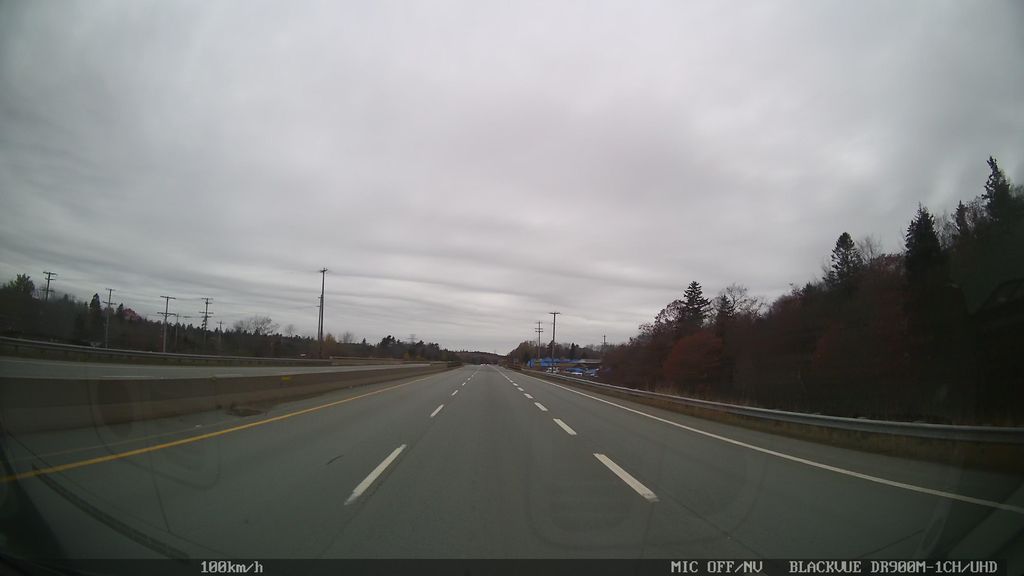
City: halifax